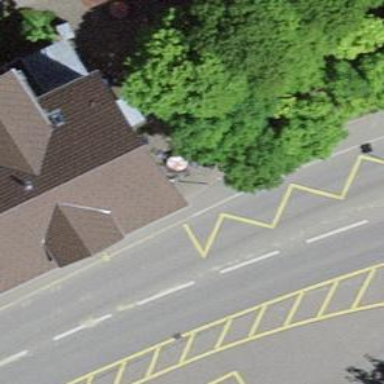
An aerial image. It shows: Bus stop with designated public transport stop position.